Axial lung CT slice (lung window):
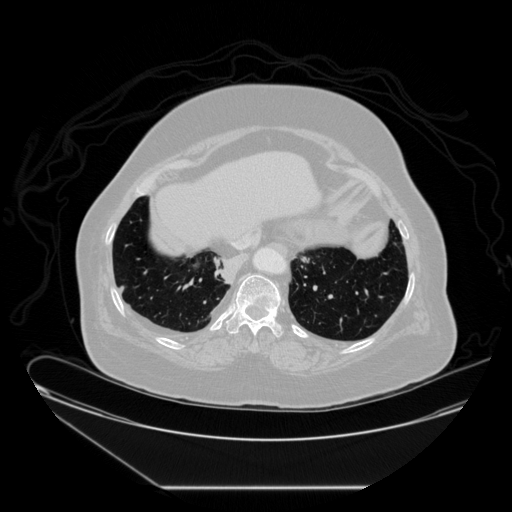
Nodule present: no